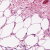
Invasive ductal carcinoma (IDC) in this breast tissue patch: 0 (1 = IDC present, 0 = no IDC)